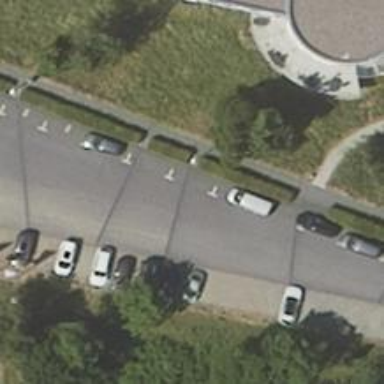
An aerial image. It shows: Parking area with asphalt surface.